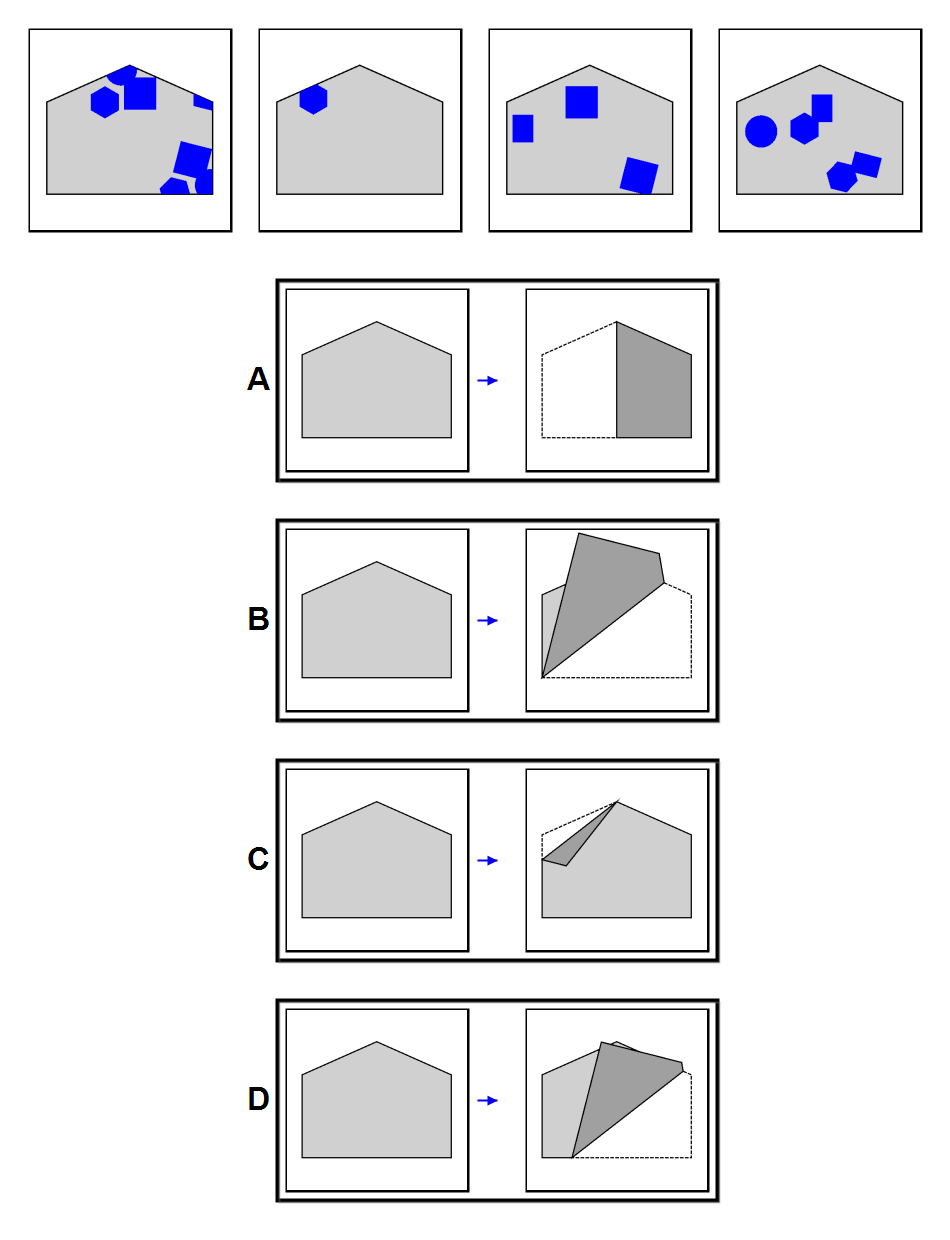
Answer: D